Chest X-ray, PA view. Patient: 68 years old, sex F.
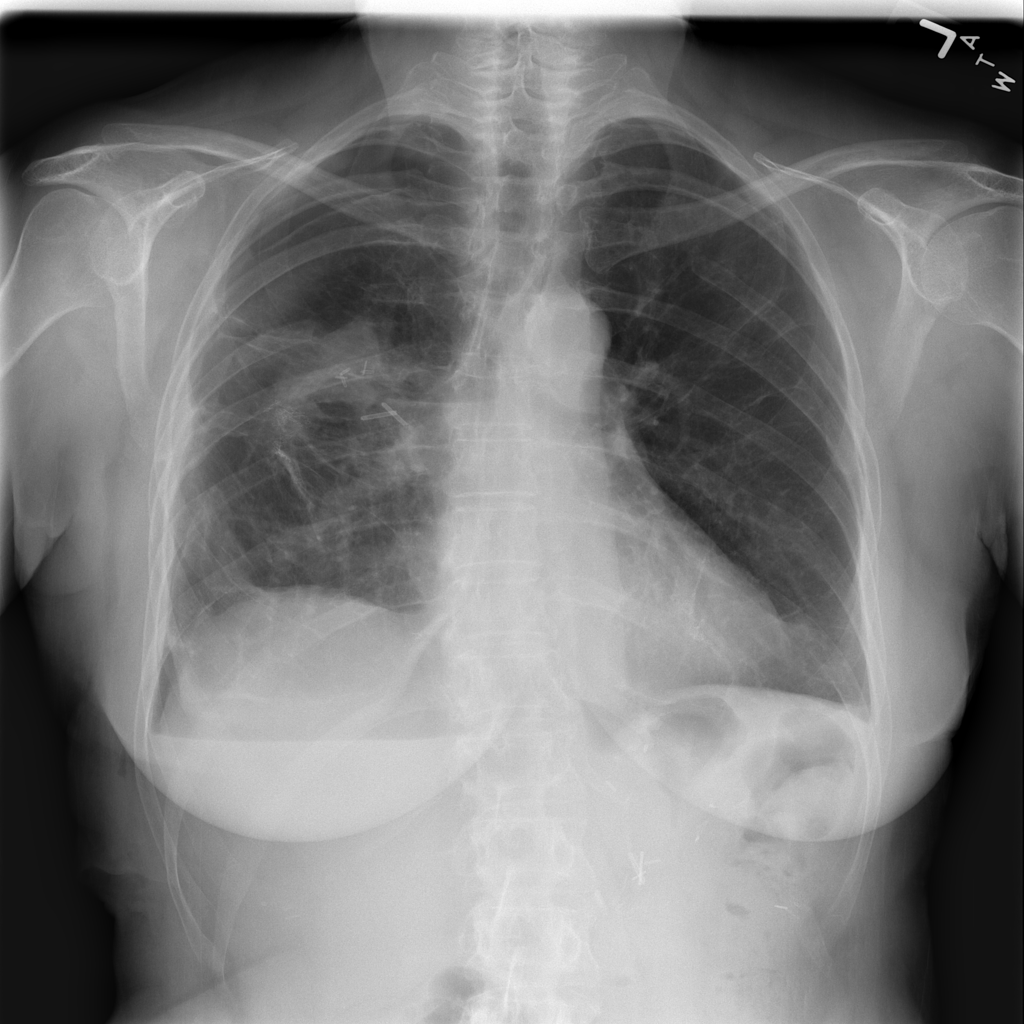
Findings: No Finding